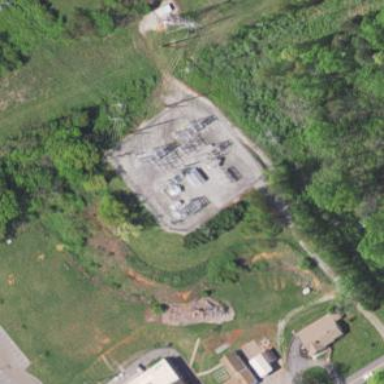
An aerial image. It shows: Distribution level power substation enclosed by fence.